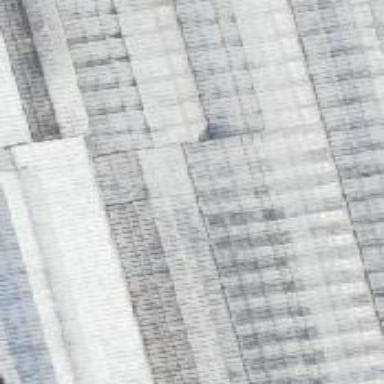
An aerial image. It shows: Greenhouse.